Question: - I done a Tab Bar.It displays at the bottom of the screen.Then I
created five buttons.That was displayed at the bottom of the screen
above the tab bar.- You can see the image below:-
'''
<?xml version="1.0" encoding="utf-8"?>
<LinearLayout xmlns:android="http://schemas.android.com/apk/res/android"
android:layout_width="fill_parent"
android:layout_height="fill_parent"
android:orientation="vertical" >
<TabHost
android:id="@android:id/tabhost"
android:layout_width="fill_parent"
android:layout_height="fill_parent" >
<LinearLayout
android:layout_width="fill_parent"
android:layout_height="fill_parent"
android:orientation="vertical" >
<FrameLayout
android:id="@android:id/tabcontent"
android:layout_width="fill_parent"
android:layout_height="0dip"
android:layout_weight="5" >
</FrameLayout>
<TableLayout
android:layout_width="fill_parent"
android:layout_height="wrap_content"
android:orientation="vertical"
>
<TableRow
android:layout_width="wrap_content"
android:layout_height="wrap_content"
android:orientation="horizontal" >
<Button
android:id="@+id/button1"
android:layout_width="wrap_content"
android:layout_height="wrap_content"
android:text="BOOKS" />
<Button
android:id="@+id/button2"
android:layout_width="wrap_content"
android:layout_height="wrap_content"
android:text="LIBRARY" />
<Button
android:id="@+id/button3"
android:layout_width="wrap_content"
android:layout_height="wrap_content"
android:text="MATH" />
<Button
android:id="@+id/button4"
android:layout_width="wrap_content"
android:layout_height="wrap_content"
android:text="MUSEUM" />
<Button
android:id="@+id/button5"
android:layout_width="wrap_content"
android:layout_height="wrap_content"
android:text="+24" />
</TableRow>
</TableLayout>
<TabWidget
android:id="@android:id/tabs"
android:layout_width="fill_parent"
android:layout_height="wrap_content"
android:layout_weight="0" />
</LinearLayout>
</TabHost>
</LinearLayout>
'''
My problem is Buttons have to stick together without leaving any space.Anybody can help me with these.Thank you.
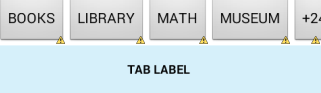
Answer: There is Tricky Solution For it...
You Just Have to Set For it....
Just set the 'android:layout_marginRight' of the first button to "-7dip" or even more.
Try Code Something like below...
Set As Your Need
'''
<TableLayout
android:layout_width="fill_parent"
android:layout_height="wrap_content"
android:orientation="vertical" >
<TableRow
android:layout_width="wrap_content"
android:layout_height="wrap_content"
android:orientation="horizontal" >
<Button
android:id="@+id/button1"
android:layout_width="wrap_content"
android:layout_height="wrap_content"
android:layout_marginRight="-7dip"
android:text="BOOKS" />
<Button
android:id="@+id/button2"
android:layout_width="wrap_content"
android:layout_height="wrap_content"
android:layout_marginRight="-7dip"
android:text="LIBRARY" />
<Button
android:id="@+id/button3"
android:layout_width="wrap_content"
android:layout_height="wrap_content"
android:layout_marginRight="-7dip"
android:text="MATH" />
<Button
android:id="@+id/button4"
android:layout_width="wrap_content"
android:layout_height="wrap_content"
android:layout_marginRight="-7dip"
android:text="MUSEUM" />
<Button
android:id="@+id/button5"
android:layout_width="wrap_content"
android:layout_height="wrap_content"
android:layout_marginRight="-7dip"
android:text="+24" />
</TableRow>
</TableLayout>
'''